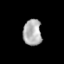
Tissue: lung
Cell type: Others
Senescence score: 0.1963
Nuclear area (px): 476
Mean DAPI intensity: 173.307